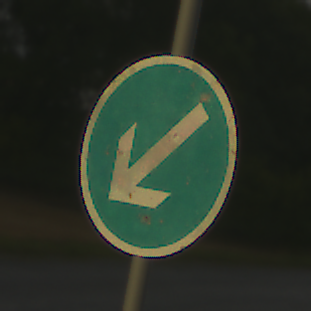
Verkehrszeichen: VorgeschriebeneVorbeifahrtLinks
Umgebung: Outdoor, RoadRail
Tageszeit: SunriseSunset
Wetter: PartlyCloudy
Licht: Natural
Jahreszeit: NotSpecified
Kontrast: LowContrast